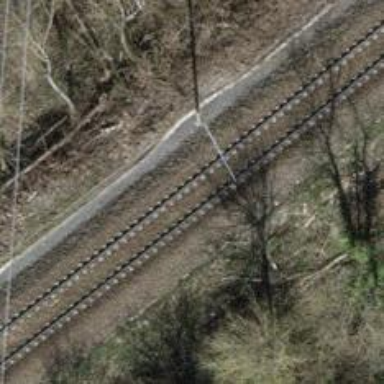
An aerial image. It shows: Railway track with contact line for electrification.